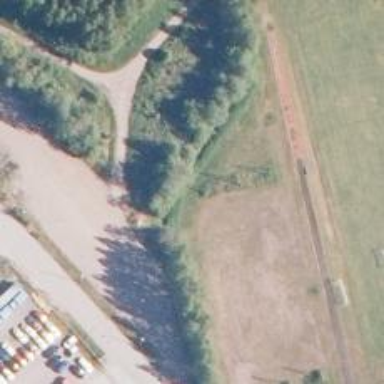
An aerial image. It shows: Path.